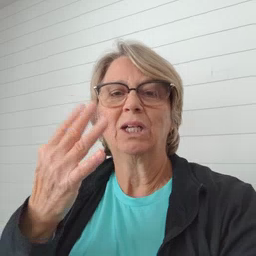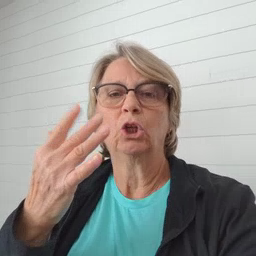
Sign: finger